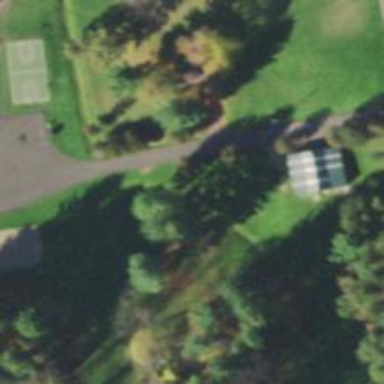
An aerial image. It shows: Disc golf basket.